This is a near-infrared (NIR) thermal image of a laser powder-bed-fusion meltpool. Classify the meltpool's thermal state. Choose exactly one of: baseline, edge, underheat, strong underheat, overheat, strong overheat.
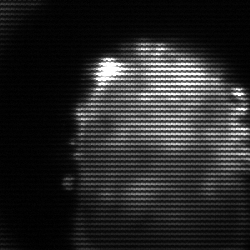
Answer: baseline